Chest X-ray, AP view. Patient: 17 years old, sex M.
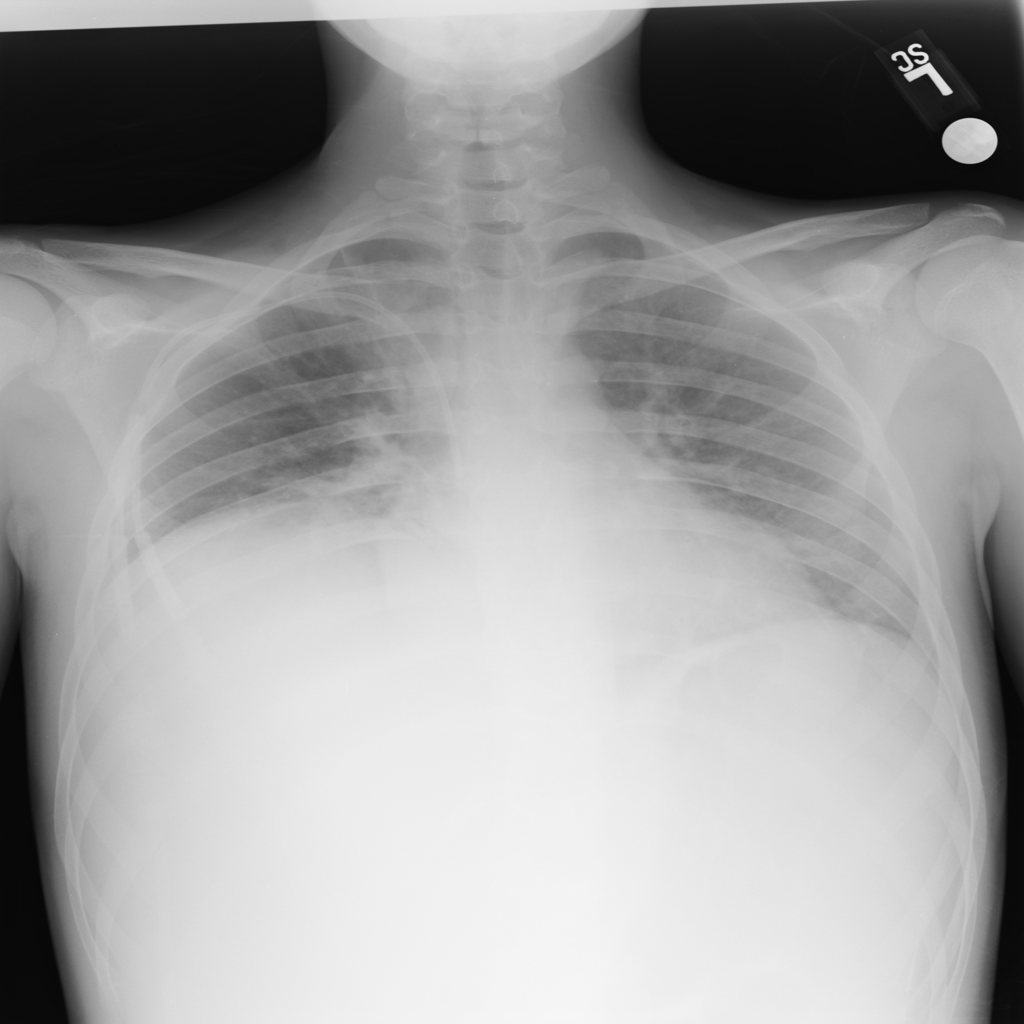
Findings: Atelectasis, Infiltration